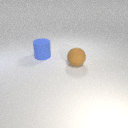
large blue rubber cylinder behind large brown rubber sphere